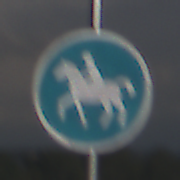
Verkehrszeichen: Reitweg
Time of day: MorningAfternoon
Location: Outdoor (Nature)
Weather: PartlyCloudy
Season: NotSpecified
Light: Natural